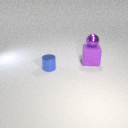
large purple rubber cube below small purple metal sphere